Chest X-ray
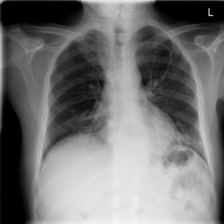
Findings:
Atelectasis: positive
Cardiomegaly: negative
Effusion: negative
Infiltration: negative
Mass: negative
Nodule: negative
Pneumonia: negative
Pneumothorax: negative
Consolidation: negative
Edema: negative
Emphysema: negative
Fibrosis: positive
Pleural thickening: negative
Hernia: negative